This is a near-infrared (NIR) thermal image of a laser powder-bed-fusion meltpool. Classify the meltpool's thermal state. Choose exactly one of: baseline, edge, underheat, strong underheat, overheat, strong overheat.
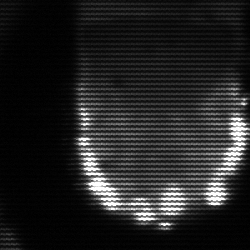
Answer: baseline